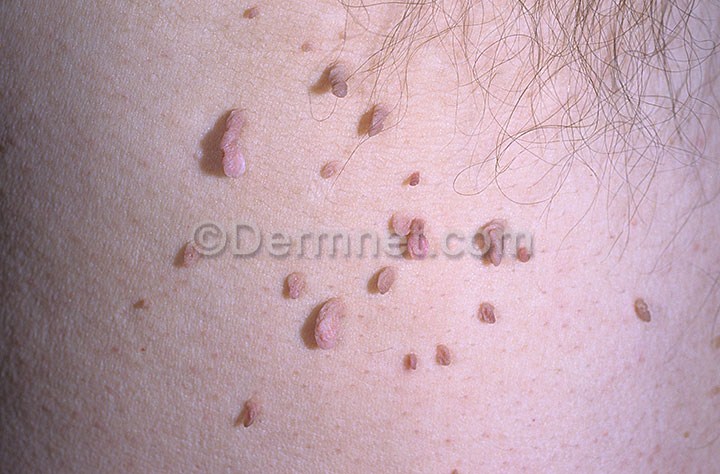
Disease: Seborrheic Keratoses and other Benign Tumors